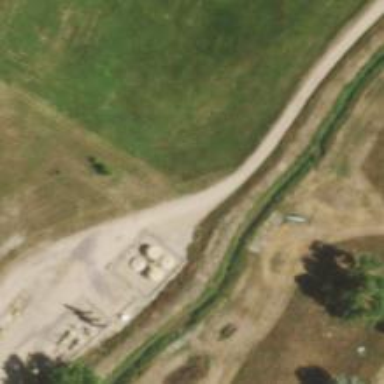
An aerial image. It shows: Storage tank that is man-made.